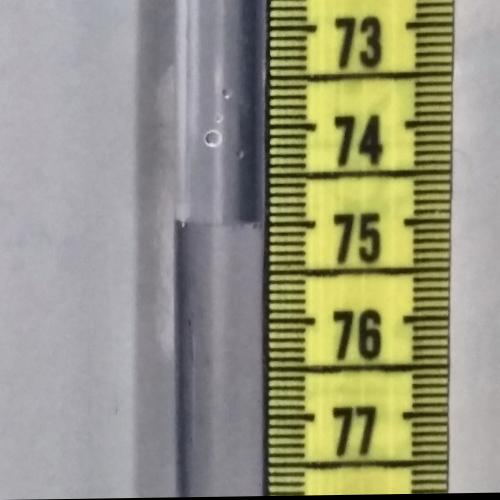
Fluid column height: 75.0 cm